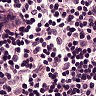
Metastatic tissue present: no